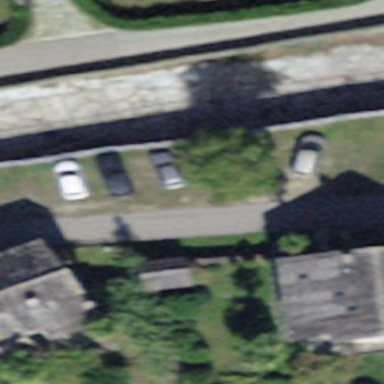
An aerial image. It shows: Parking area covered with grass.